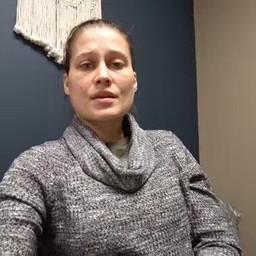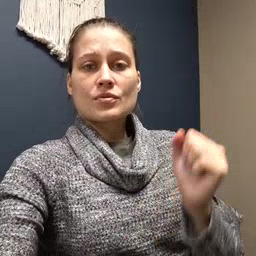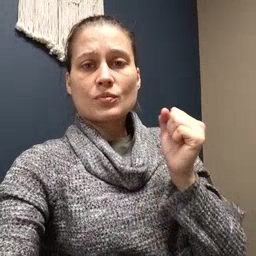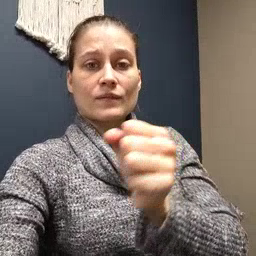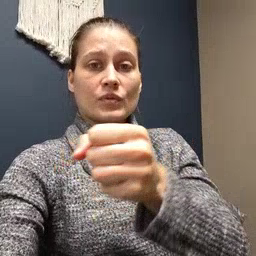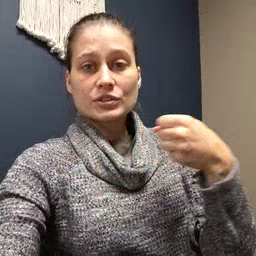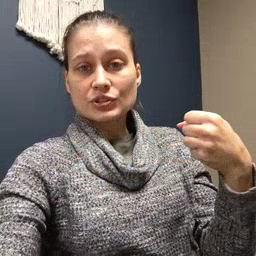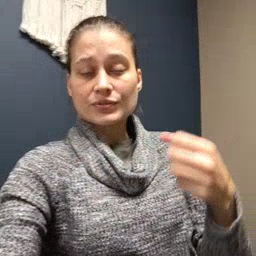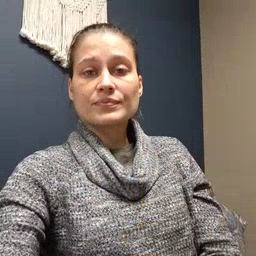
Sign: refrigerator